Chest X-ray. View position: PA
Patient age: 16
Patient sex: M
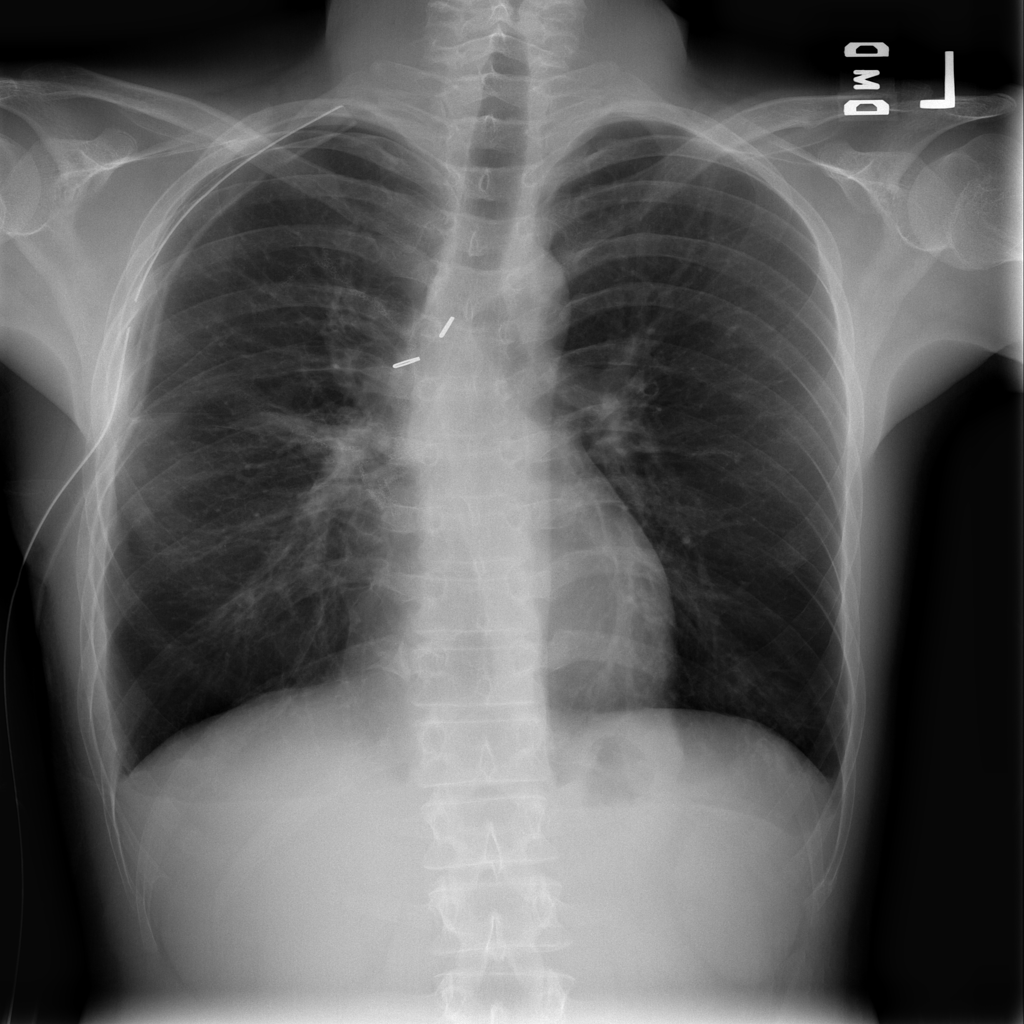
Finding: Pneumothorax